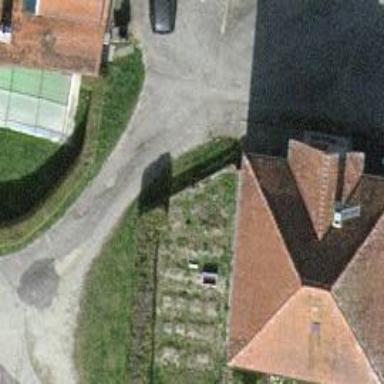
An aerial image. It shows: Driveway.